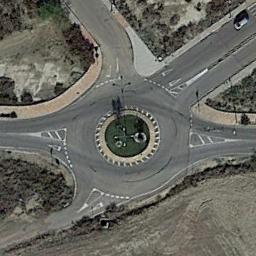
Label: roundabout